Interaction volume radius: 5 \u00c5
Interaction volume height: 10 \u00c5
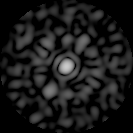
Disorder parameter: 0.8489